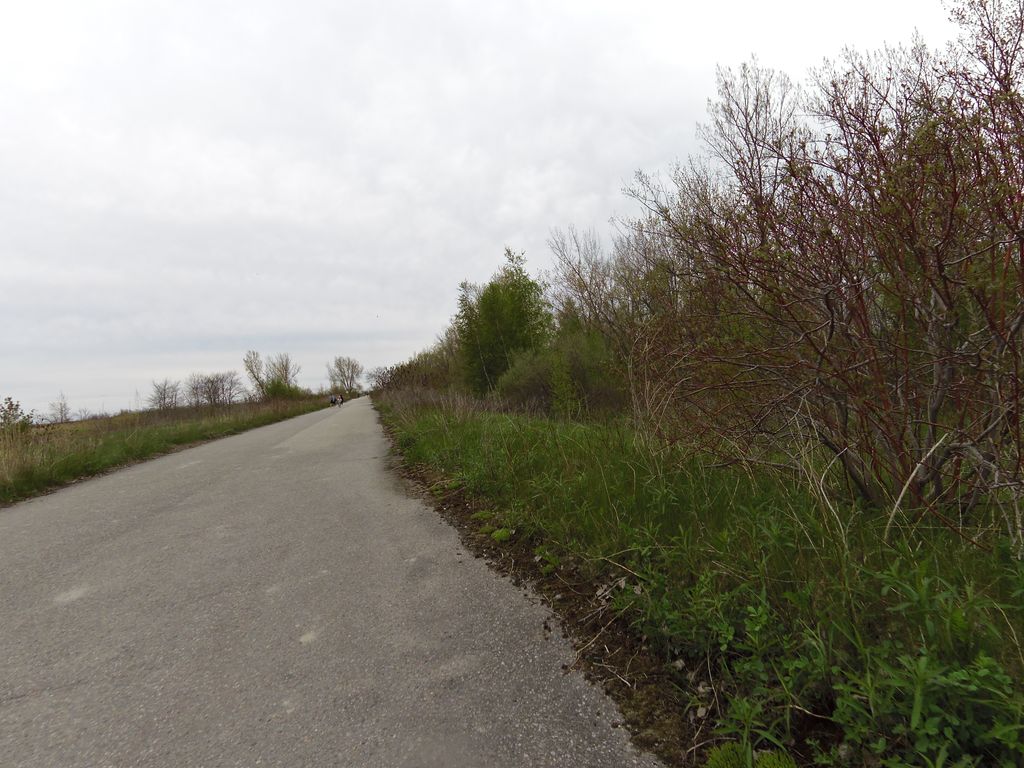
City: toronto